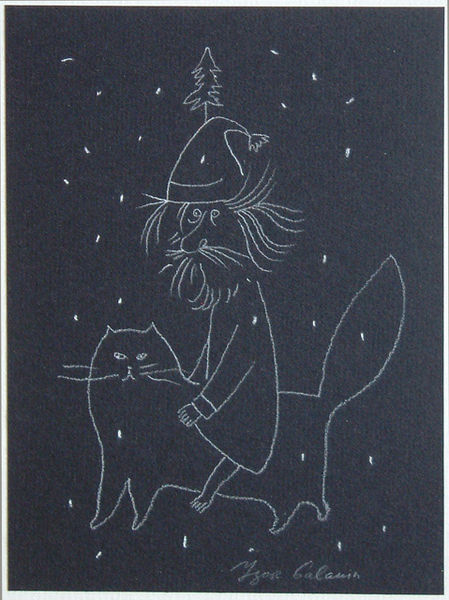
Titel: Grandfather Frost on Catback: A Christmas Card, Grandfather Frost on Catback: A Christmas Card
Künstler: Igor’ Galanin
Standort: Amherst (Massachusetts, USA)
Institution: Mead Art Museum, Amherst College
Schlagwörter: hands, hat, white, black, face, hair, nose, print, man, tree, eyes, feet, snow, pine, drawing, paper, cap, fur, cartoon, sketch, tail, beard, jacket, cat, signature, foot, horse, riding, chalk, whiskers, simple, hold, grab, moustache, stars, nicolaus, gift, ride, christmas, meow, dwarf, card, line drawing, ca, santa, santa claus, snowing, christmas tree, greeting, wiskers